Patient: sex M, age 78
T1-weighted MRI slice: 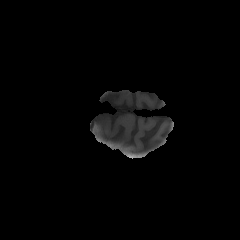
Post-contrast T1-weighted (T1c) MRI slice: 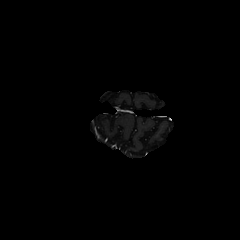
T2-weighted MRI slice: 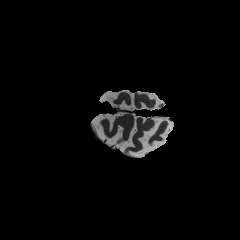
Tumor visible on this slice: no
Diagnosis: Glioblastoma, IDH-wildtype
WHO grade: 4